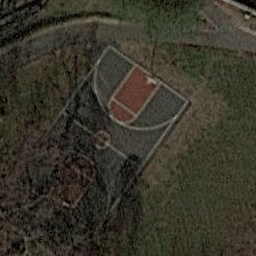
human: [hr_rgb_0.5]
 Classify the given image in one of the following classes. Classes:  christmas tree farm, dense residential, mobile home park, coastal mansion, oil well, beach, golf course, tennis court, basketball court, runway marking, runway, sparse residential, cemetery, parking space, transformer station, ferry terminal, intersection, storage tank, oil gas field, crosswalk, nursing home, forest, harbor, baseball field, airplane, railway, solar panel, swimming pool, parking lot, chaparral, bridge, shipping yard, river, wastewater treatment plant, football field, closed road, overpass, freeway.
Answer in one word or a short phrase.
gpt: basketball court